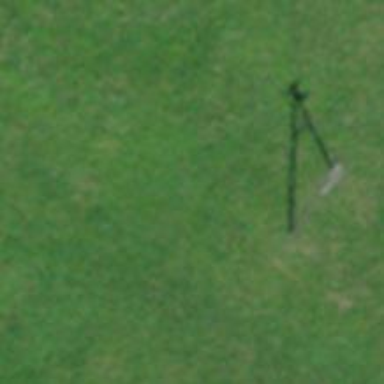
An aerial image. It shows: Power pole.